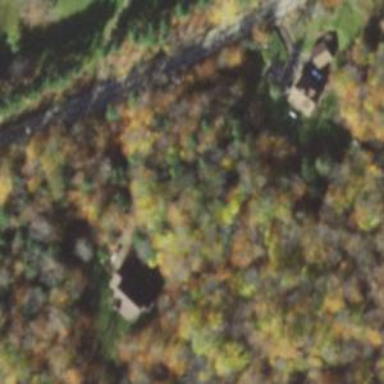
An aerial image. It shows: Driveway.